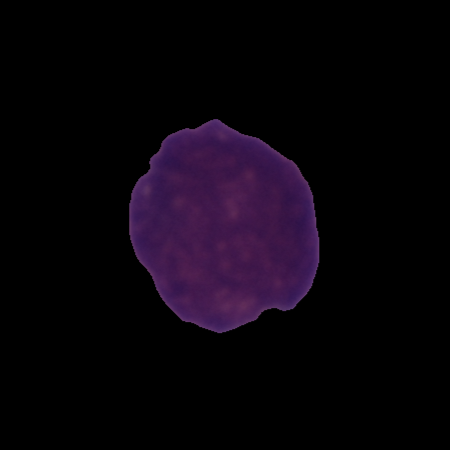
Label: cancer